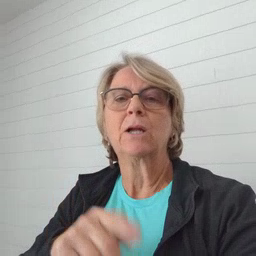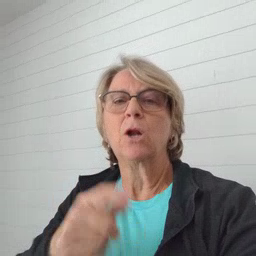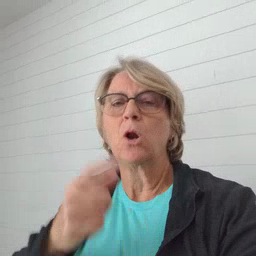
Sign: drink